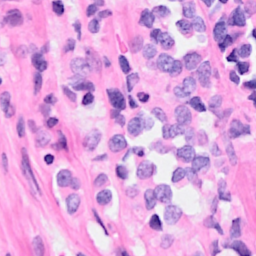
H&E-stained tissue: Breast